Field crop: maize
Growth stage: 2
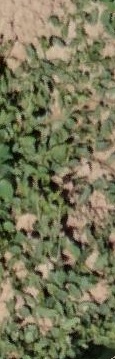
Species: convolvulus